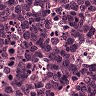
Metastatic tissue present: no